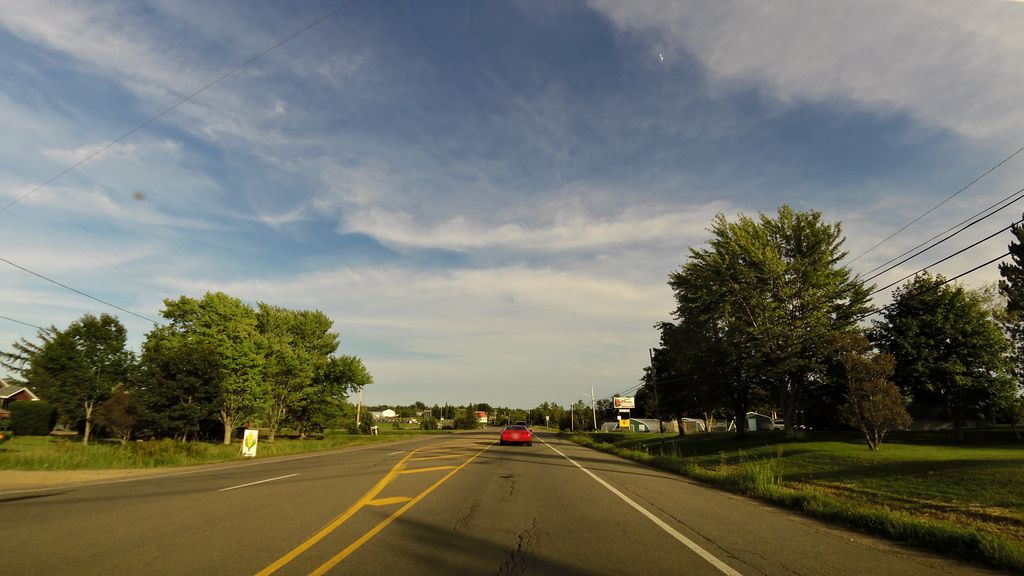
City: charlottetown